Question: We are using the Schema.org 'SearchAction' on our site in hopes to get the Sitelinks Search Box showing on the Google Search results. I have implemented the code exactly as it says on <URL>.
Here is the code I am using:
'''
<div itemscope itemtype="http://schema.org/WebSite">
<meta itemprop="url" content="http://www.examplesite.com"/>
<form itemprop="potentialAction" itemscope itemtype="http://schema.org/SearchAction">
<meta itemprop="target" content="http://www.examplesite.com/catalogsearch/result/?q={q}"/>
<input itemprop="query-input" type="text" name="q">
<input type="submit">
</form>
</div>
'''
This is the error that I am getting:
>
I would like to use Microdata if I can because so far all of our markup uses that. Does anyone know how I might be able to fix this issue?
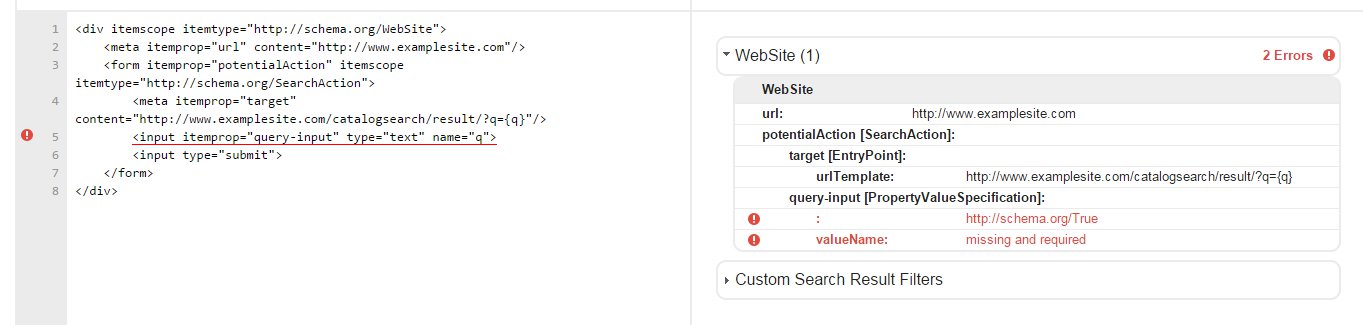
Answer: : It was <URL> now works again. So there's no need for the following alternative.
---
It's not clear if this is just a temporary bug with their <URL> is no longer accurate.
If you think their rules changed (and they forget updating the documentation), you could fix it by providing a <URL>:
'''
<div itemscope itemtype="http://schema.org/WebSite">
<link itemprop="url" href="http://www.example.com"/> <!-- changed from 'meta' to 'link', as it's required by HTML5 and Microdata -->
<div itemprop="potentialAction" itemscope itemtype="http://schema.org/SearchAction">
<meta itemprop="target" content="http://www.example.com/catalogsearch/result/?q={q}"/>
<div itemprop="query-input" itemscope itemtype="http://schema.org/PropertyValueSpecification">
<meta itemprop="valueName" content="q"/>
</div>
</div>
</div>
'''
FWIW, this gives an "all good" for the "Sitelinks Search Box" in the Structured Data Testing Tool.